Field crop: tomato
Growth stage: 2
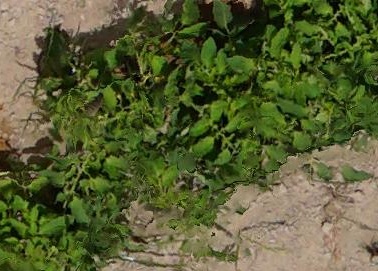
Species: tomato